六年级 · 立体几何学
 如下图，把底面直径为 $4 \mathrm{~cm}$ 的圆柱切成若干等份，拼成一个近似的长方体。这时表面积比原来增加 $40 \mathrm{~cm}^{2}$ 。那么这个近似的长方体的表面积是多少平方厘米?

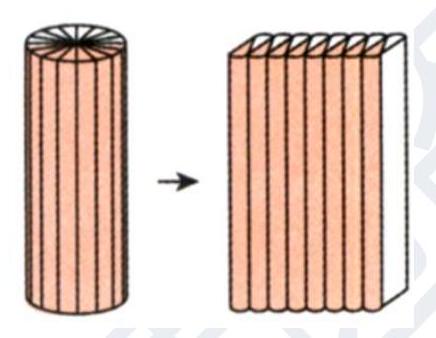
答案: $190.72 \mathrm{~cm}^{2}$